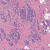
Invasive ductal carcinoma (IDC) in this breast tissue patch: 1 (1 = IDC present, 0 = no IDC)